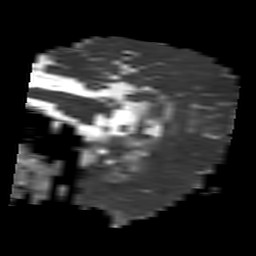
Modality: ADC
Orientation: sagittal
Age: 54
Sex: female
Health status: ill
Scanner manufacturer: philips
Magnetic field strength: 3 T
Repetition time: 3.8 s
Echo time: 0.09 s